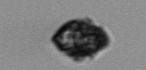
Label: Kryptoperidinium_triquetrum